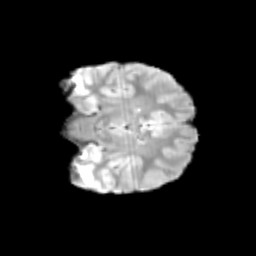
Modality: T2w
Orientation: coronal
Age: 8
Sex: male
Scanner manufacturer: siemens
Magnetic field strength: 3 T
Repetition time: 3.8 s
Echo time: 0.07 s